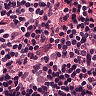
Metastatic tissue present: no